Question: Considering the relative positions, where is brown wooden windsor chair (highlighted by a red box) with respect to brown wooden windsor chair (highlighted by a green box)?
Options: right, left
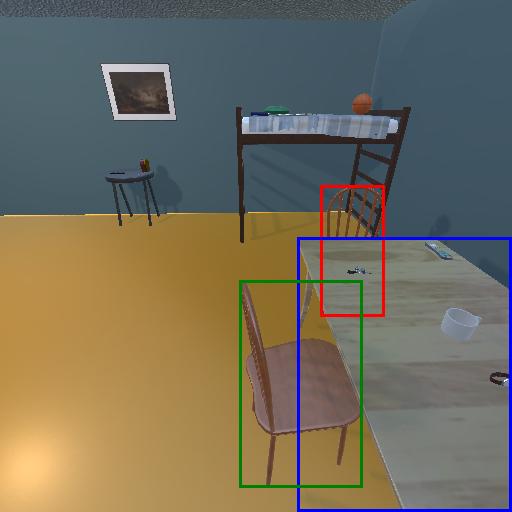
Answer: right